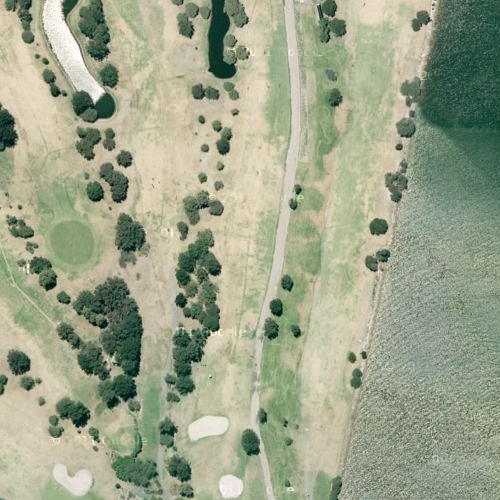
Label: sydney